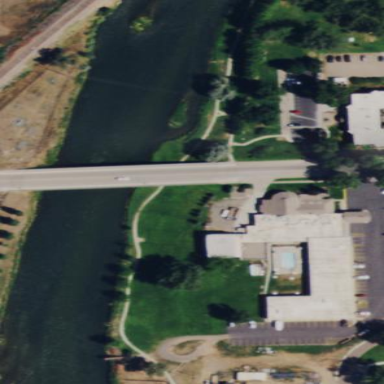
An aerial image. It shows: Hotel building.